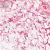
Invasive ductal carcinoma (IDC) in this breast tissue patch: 0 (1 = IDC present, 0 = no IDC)